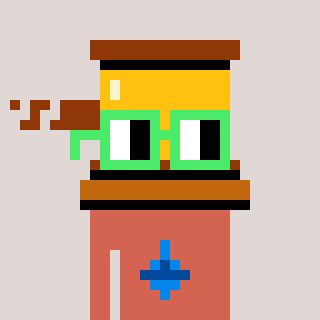
a pixel art character with square light green glasses, a gavel-shaped head and a peachy-colored body on a warm background